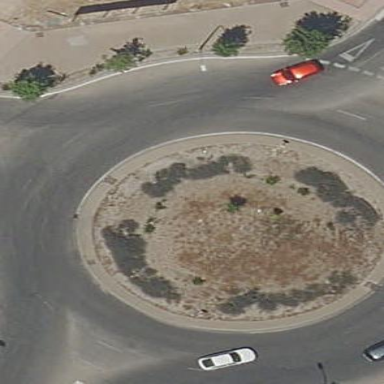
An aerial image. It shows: Secondary road with asphalt surface leading to roundabout.